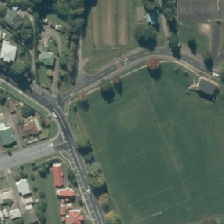
Land cover: urban_parkland